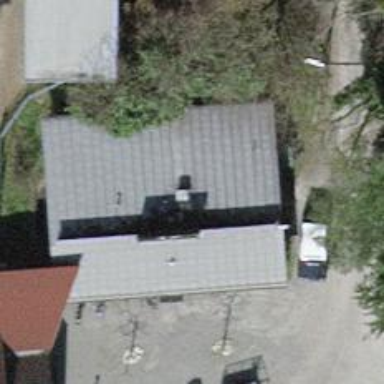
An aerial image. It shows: Restaurant.